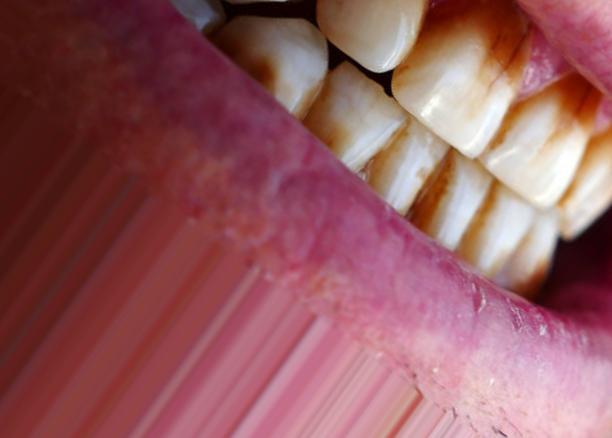
Condition: Tooth Discoloration